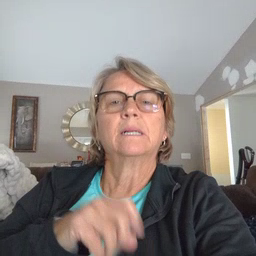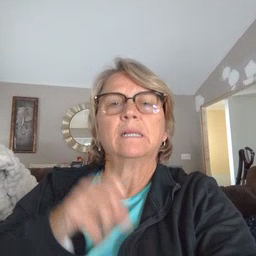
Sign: chin